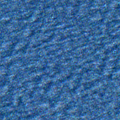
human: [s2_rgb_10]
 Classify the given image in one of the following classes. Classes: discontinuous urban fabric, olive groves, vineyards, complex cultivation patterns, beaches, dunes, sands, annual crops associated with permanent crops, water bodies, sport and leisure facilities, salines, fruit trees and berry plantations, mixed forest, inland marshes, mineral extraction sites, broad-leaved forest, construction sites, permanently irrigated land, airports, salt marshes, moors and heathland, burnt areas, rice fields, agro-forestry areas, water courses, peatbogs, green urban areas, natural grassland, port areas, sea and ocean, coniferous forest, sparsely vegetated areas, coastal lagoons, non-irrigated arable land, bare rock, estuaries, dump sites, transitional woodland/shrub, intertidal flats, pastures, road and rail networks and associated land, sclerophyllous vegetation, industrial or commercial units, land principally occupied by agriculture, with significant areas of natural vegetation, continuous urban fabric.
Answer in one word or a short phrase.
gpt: sea and ocean